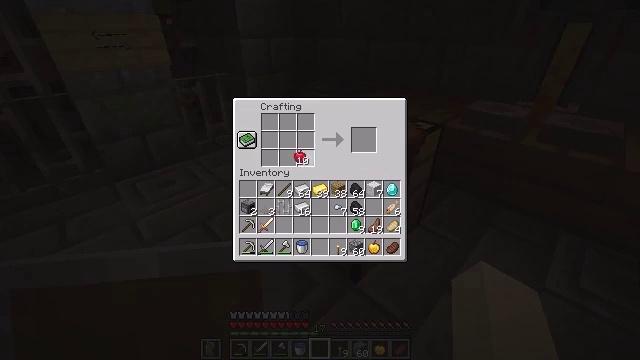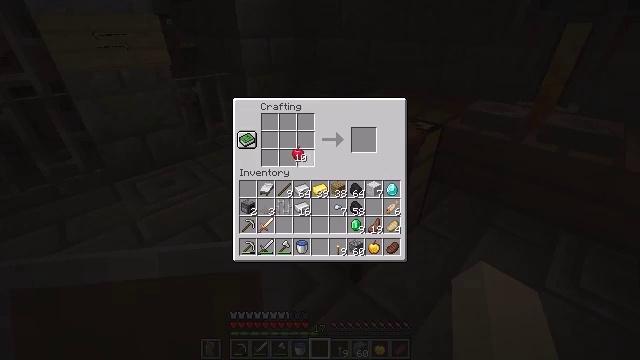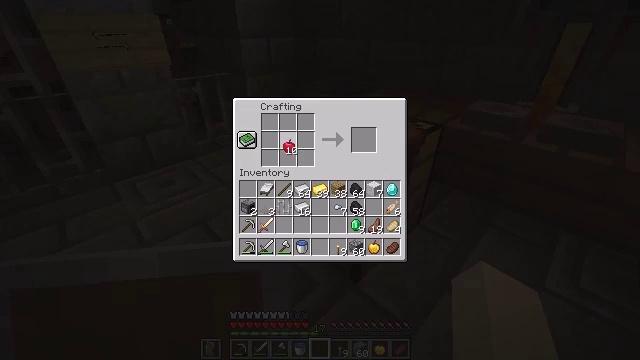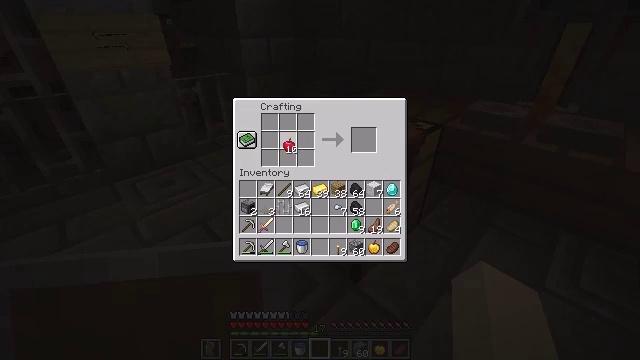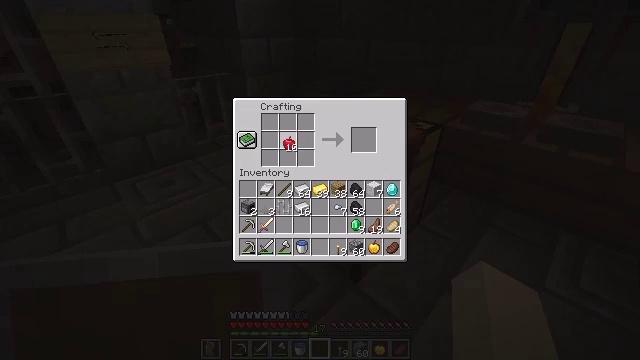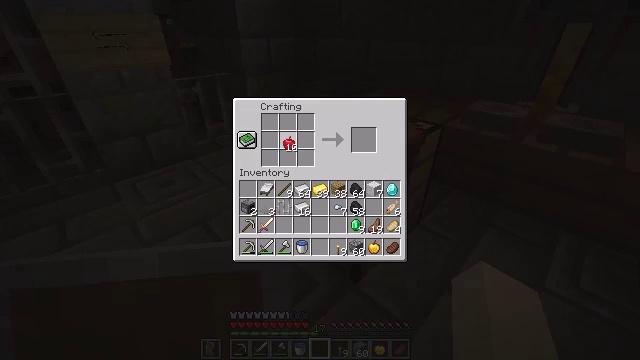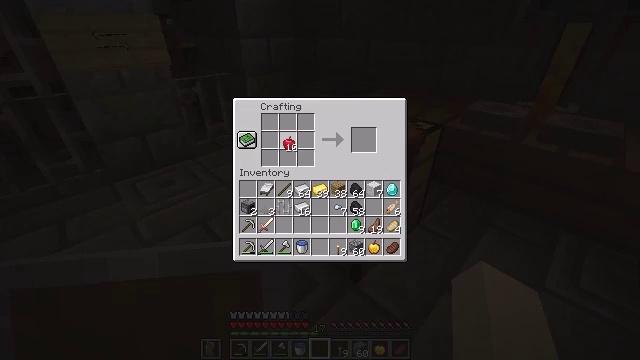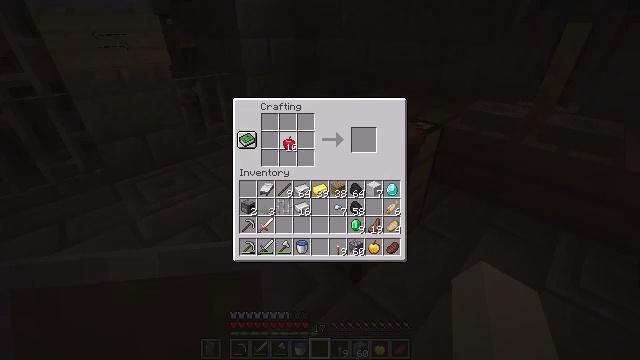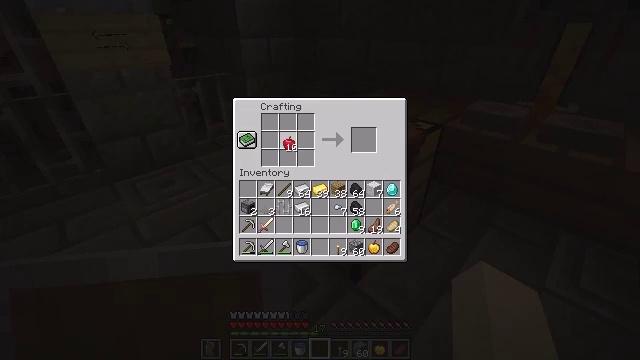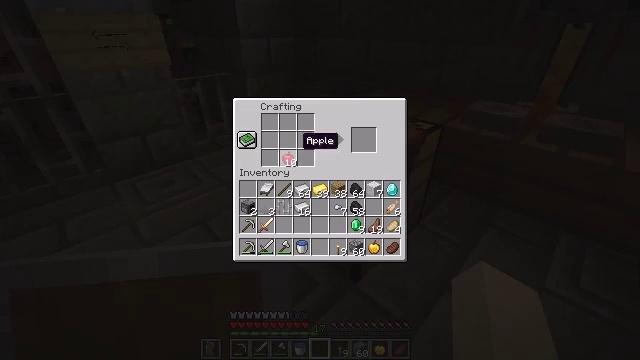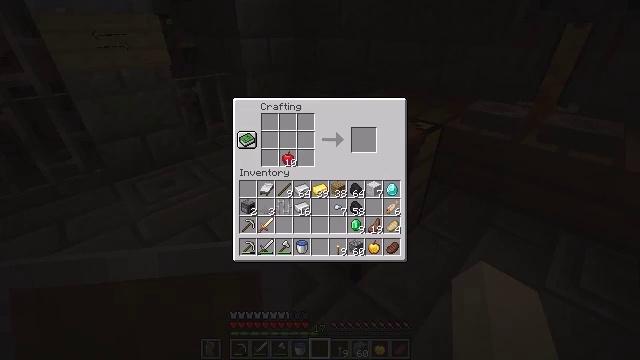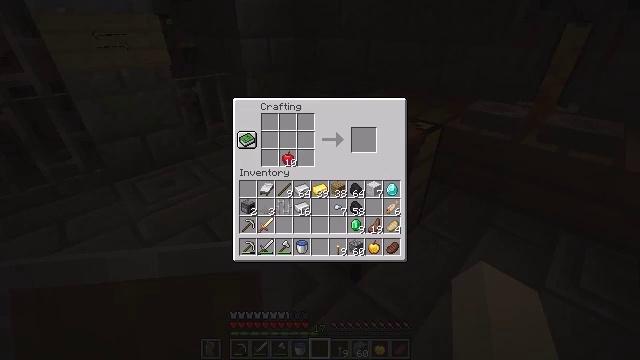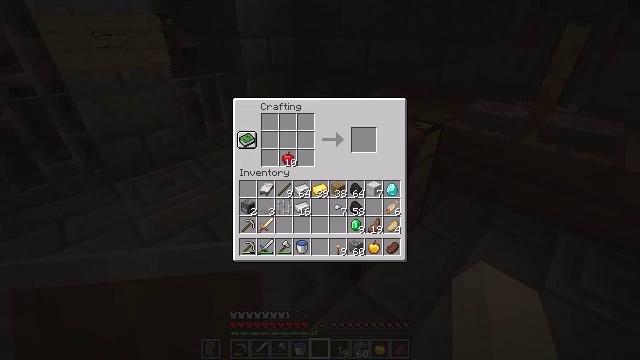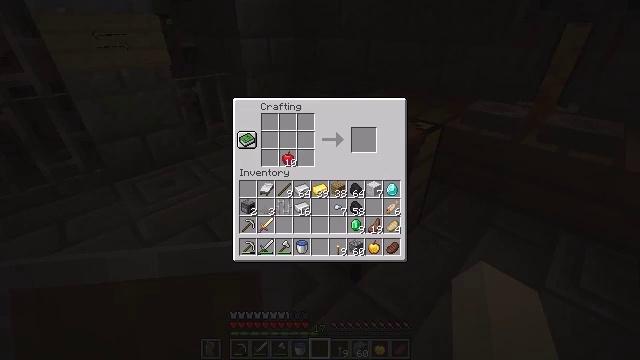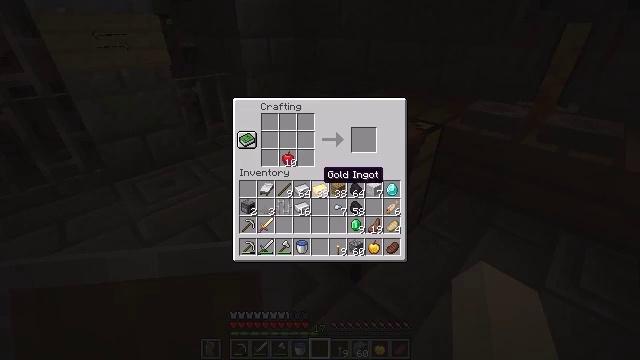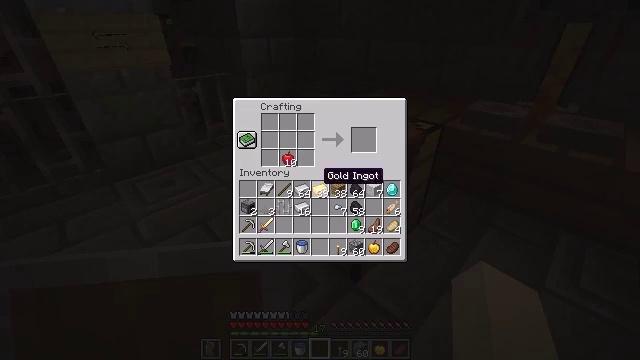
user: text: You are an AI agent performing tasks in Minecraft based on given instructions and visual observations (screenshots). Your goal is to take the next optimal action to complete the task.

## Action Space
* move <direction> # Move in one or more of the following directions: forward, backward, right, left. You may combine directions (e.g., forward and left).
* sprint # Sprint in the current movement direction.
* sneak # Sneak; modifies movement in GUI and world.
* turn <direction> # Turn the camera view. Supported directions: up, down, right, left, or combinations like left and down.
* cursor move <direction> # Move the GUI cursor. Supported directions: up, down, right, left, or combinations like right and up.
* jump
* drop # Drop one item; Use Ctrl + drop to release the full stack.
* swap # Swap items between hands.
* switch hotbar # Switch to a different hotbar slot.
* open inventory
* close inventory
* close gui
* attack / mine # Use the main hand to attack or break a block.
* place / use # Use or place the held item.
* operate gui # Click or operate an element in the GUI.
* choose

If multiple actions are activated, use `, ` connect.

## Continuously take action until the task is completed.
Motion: motion action
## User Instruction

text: Mix gold and an apple to produce a golden apple.
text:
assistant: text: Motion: no_op
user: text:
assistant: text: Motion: cursor move left and up
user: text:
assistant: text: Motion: no_op
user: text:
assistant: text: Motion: no_op
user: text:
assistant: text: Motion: no_op
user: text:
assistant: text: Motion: operate gui
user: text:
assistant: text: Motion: operate gui
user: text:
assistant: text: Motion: operate gui
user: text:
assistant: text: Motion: no_op
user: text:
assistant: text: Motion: cursor move right and down
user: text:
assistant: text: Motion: no_op
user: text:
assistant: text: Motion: no_op
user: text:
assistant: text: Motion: no_op
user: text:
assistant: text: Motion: no_op
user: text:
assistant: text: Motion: no_op
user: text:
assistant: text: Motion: no_op
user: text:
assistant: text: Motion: operate gui
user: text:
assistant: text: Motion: operate gui
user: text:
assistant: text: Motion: no_op
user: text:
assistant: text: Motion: cursor move left and up
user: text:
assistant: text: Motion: cursor move left and up
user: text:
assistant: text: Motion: no_op
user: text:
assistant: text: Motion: no_op
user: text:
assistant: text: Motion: no_op
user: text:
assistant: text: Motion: operate gui
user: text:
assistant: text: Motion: operate gui
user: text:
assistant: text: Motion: operate gui
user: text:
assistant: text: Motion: no_op
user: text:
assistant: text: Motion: no_op
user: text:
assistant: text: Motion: no_op